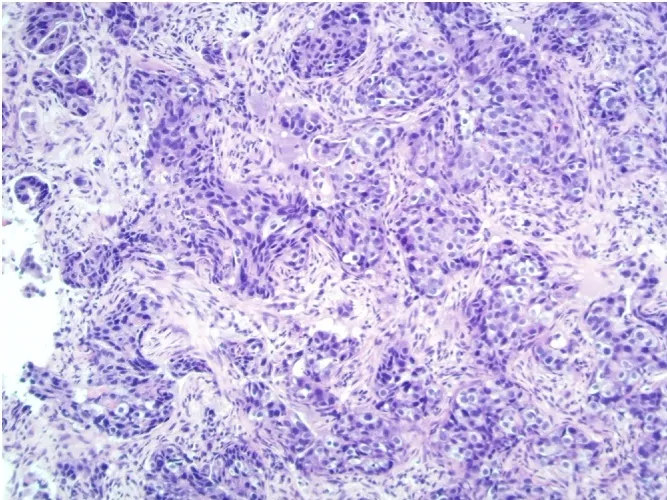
Right core biopsy.
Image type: pathology (fish)